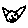
Label: cat